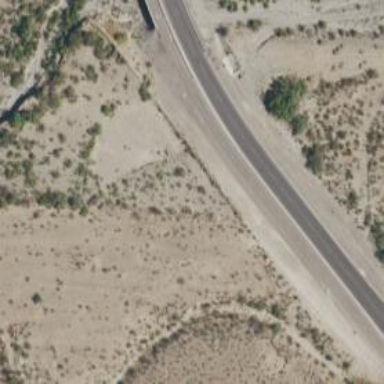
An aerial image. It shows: Tertiary road with frontage road along it.